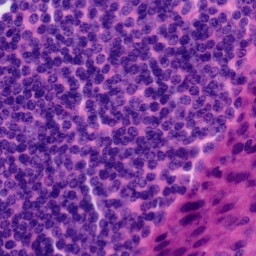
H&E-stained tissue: Tonsil